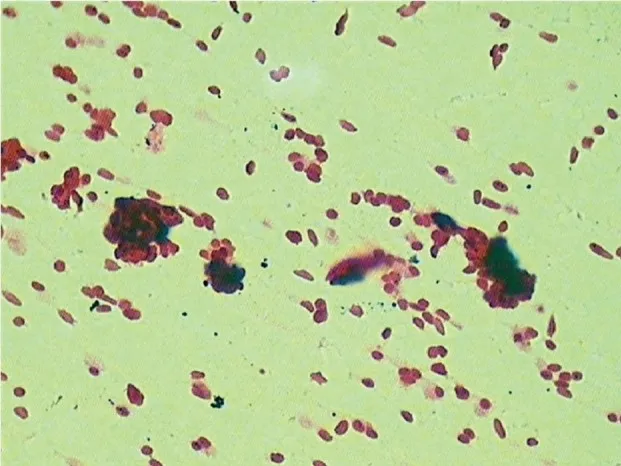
Cytological smears show spindle-shaped stroma with giant cells (40x).
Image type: pathology (gram)